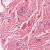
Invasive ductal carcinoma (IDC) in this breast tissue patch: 0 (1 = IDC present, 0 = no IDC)